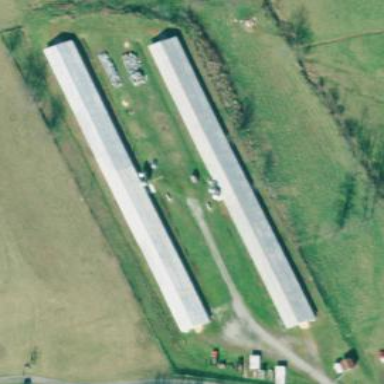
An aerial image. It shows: Poultry farmyard.